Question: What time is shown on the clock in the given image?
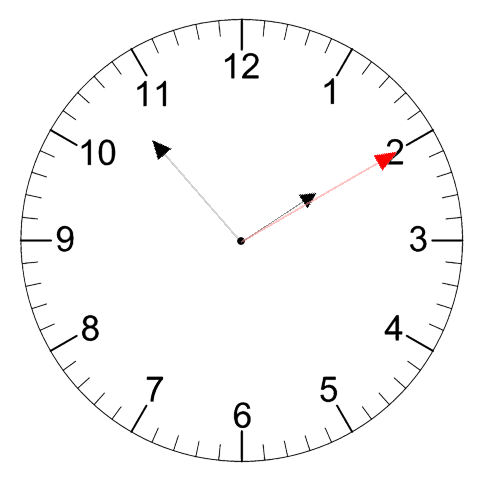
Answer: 01:53:10